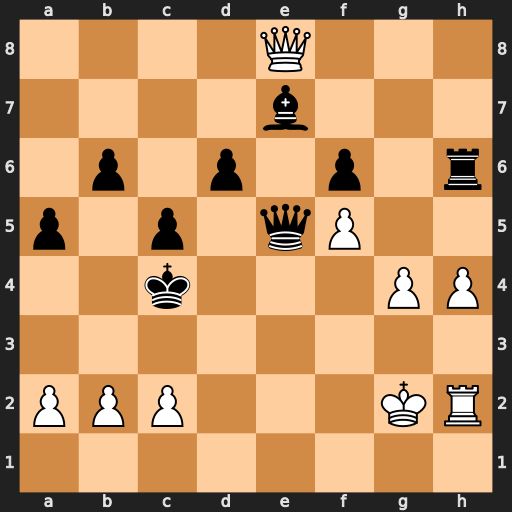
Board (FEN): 4Q3/4b3/1p1p1p1r/p1p1qP2/2k3PP/8/PPP3KR/8
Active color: w
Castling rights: -
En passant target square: -
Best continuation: Qa4+ Kd5 Kf3 b5 c4+ Kc6 Qxb5+